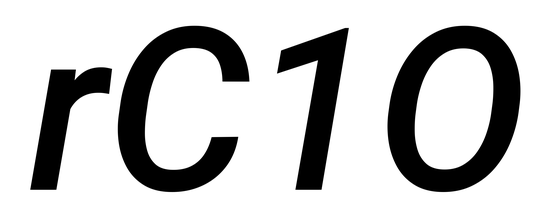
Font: Roboto-Italic_Medium_Italic